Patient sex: F
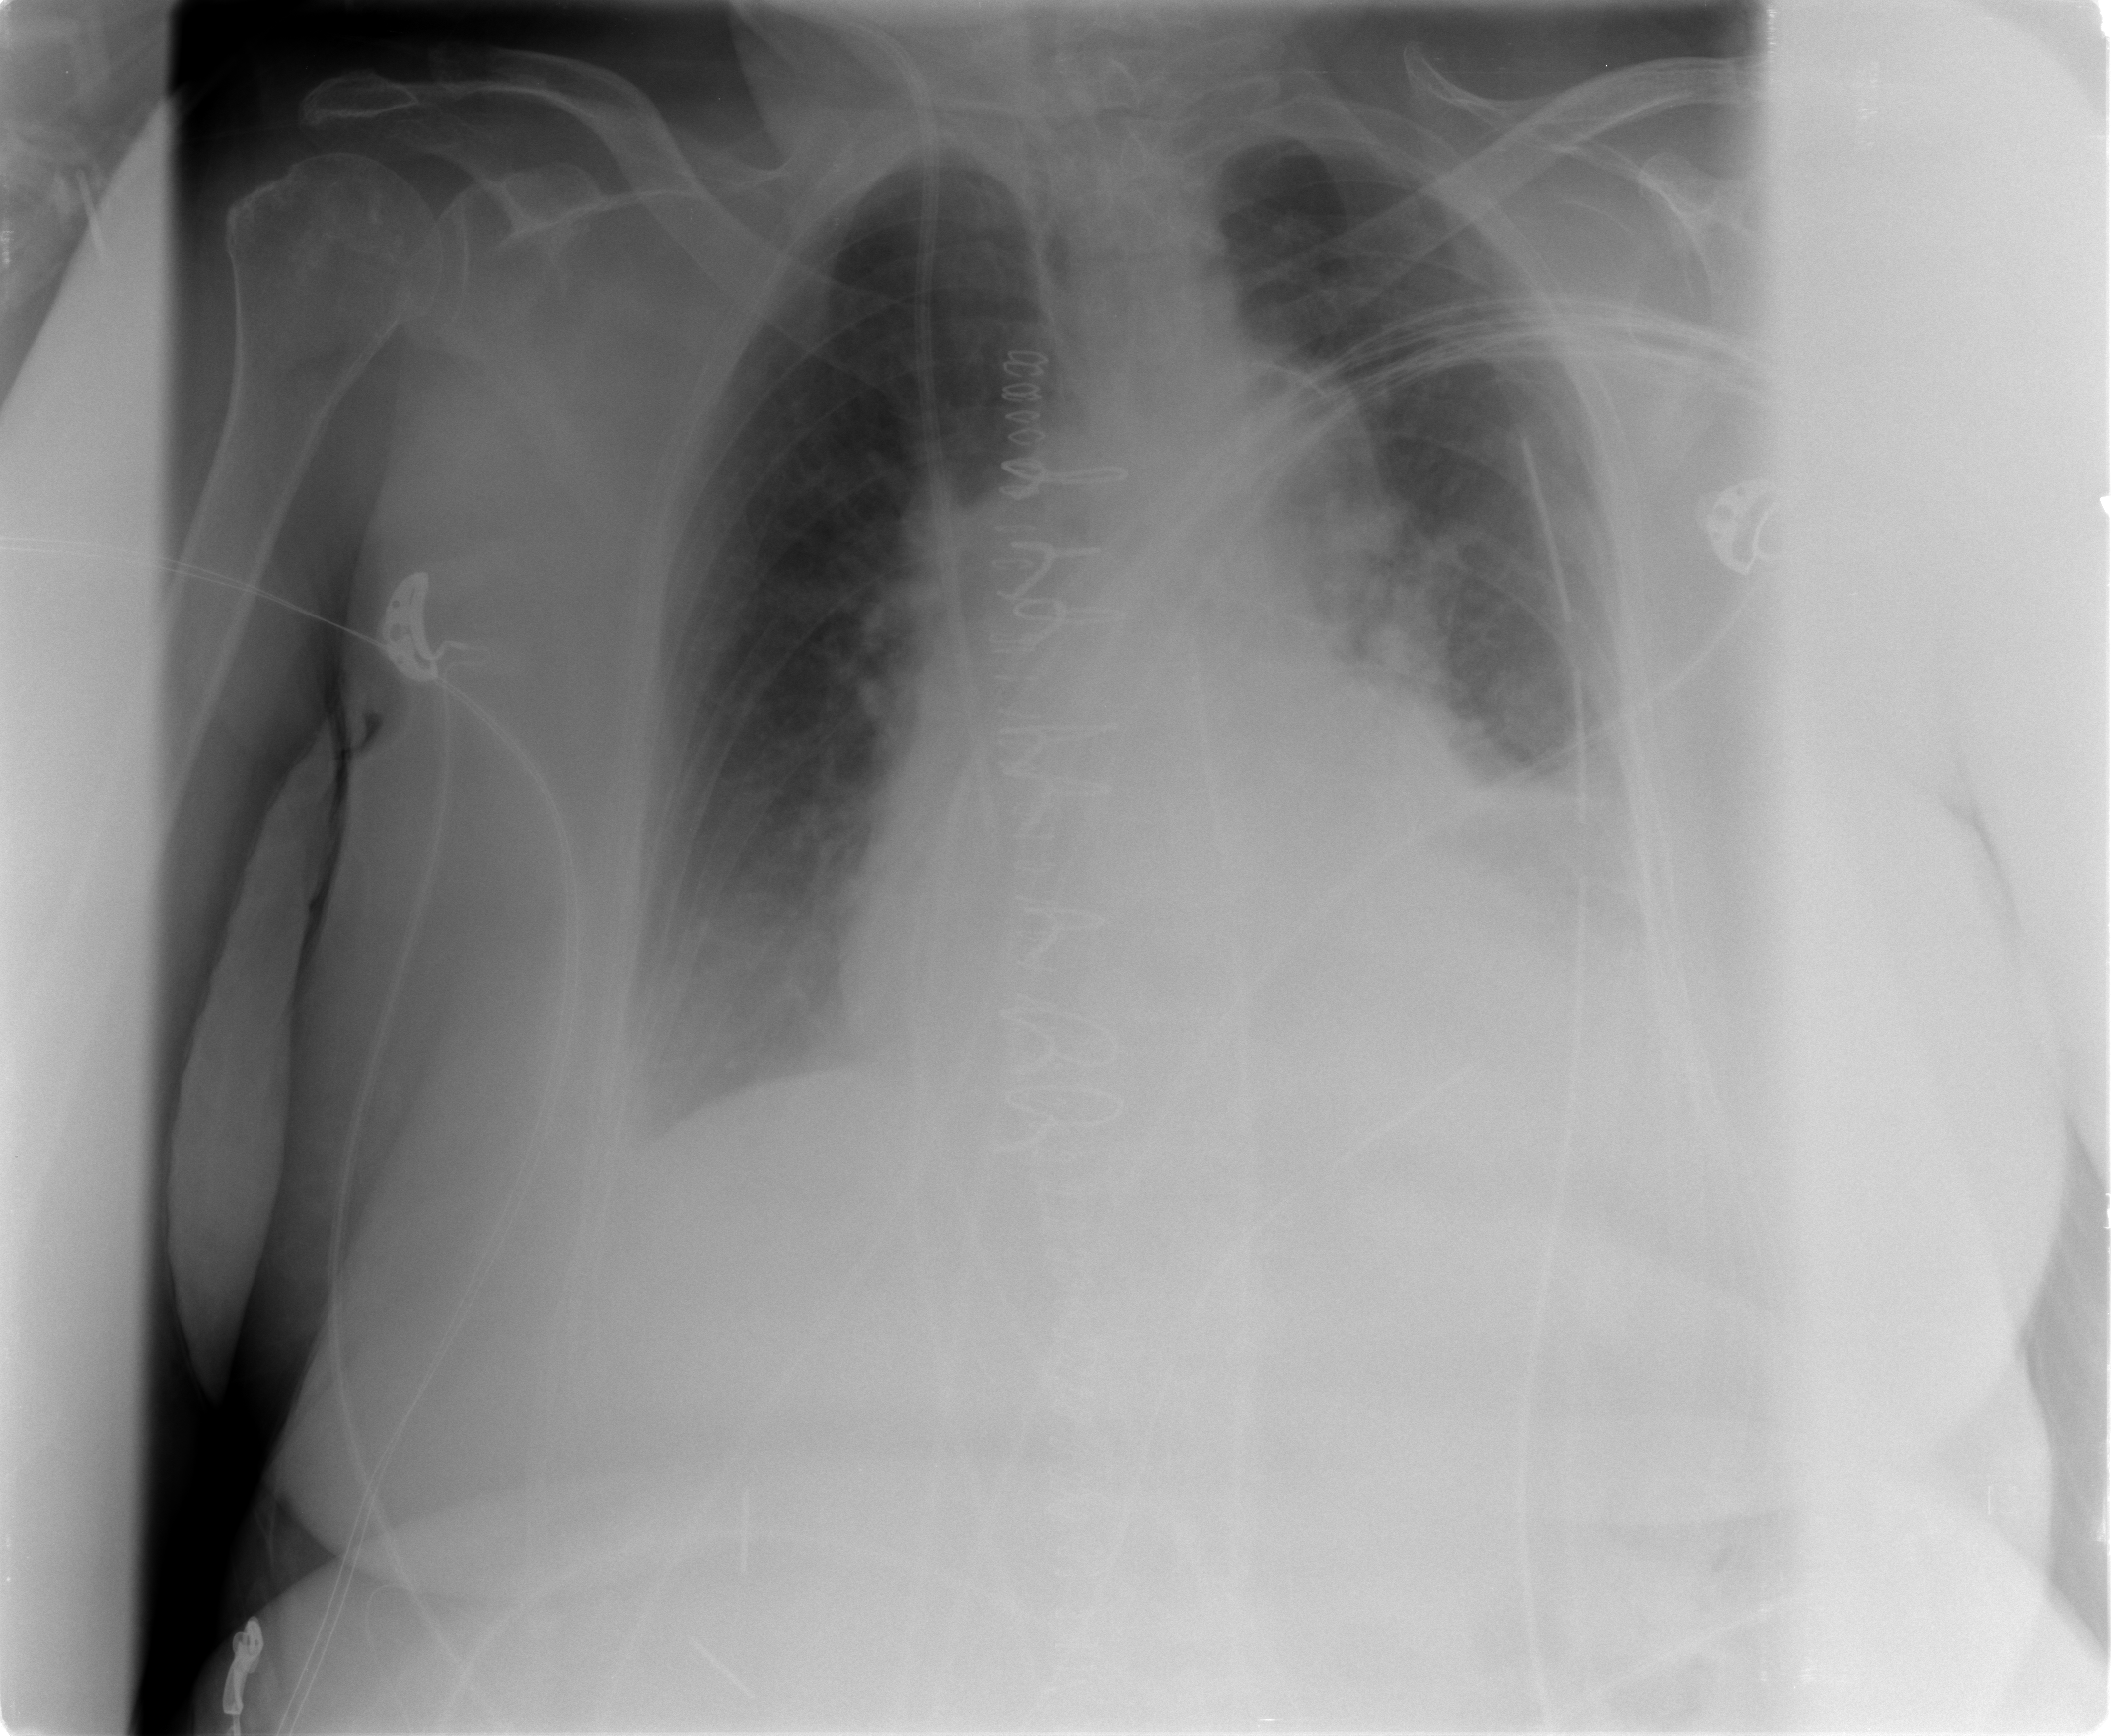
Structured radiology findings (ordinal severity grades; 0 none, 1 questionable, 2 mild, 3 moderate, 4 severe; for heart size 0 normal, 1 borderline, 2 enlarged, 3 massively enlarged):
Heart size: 2
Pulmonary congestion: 2
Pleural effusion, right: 1
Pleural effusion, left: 2
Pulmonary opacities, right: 0
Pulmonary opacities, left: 0
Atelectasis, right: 1
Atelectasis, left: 2